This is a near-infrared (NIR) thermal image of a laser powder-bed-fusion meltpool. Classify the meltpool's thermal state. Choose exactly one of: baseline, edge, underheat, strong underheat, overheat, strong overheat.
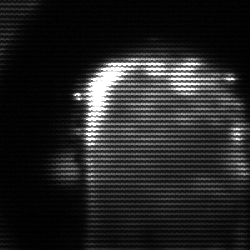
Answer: baseline